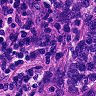
Metastatic tissue present: yes